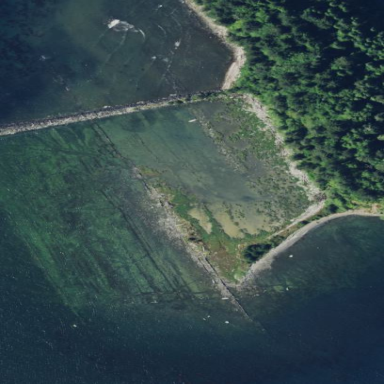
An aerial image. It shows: Natural rock reef.